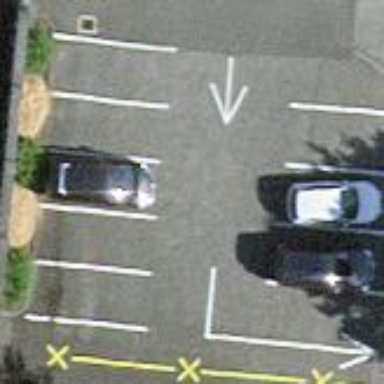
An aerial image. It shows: Parking area with surface.